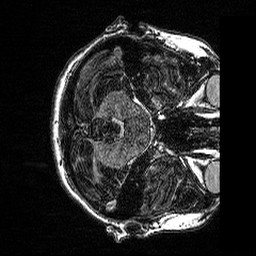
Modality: MP2RAGE
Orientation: axial
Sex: female
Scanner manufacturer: siemens
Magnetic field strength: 3 T
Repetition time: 5 s
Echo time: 0.00292 s